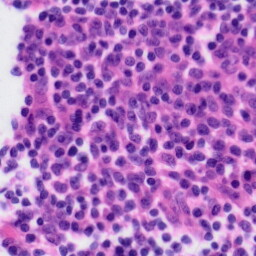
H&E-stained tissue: Tonsil